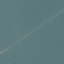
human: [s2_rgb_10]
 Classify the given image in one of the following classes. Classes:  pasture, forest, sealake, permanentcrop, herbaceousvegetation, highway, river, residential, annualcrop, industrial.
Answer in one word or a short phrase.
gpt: SeaLake